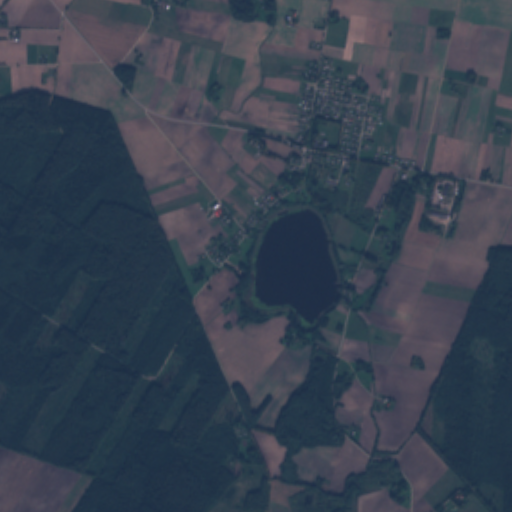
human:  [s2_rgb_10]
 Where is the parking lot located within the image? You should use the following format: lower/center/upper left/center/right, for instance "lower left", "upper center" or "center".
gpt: The parking lot is located in the lower center of the image.
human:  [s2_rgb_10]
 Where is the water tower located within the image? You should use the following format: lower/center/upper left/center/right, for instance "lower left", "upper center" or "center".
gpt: The water tower is located in the upper center of the image.
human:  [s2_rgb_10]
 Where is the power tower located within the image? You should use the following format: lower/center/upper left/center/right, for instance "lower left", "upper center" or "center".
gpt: There is no power tower in the image.